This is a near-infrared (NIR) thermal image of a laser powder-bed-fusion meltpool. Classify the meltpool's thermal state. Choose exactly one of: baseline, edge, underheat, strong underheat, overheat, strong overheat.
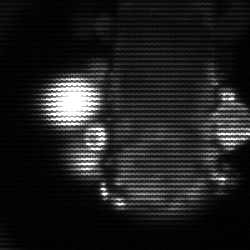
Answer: strong underheat